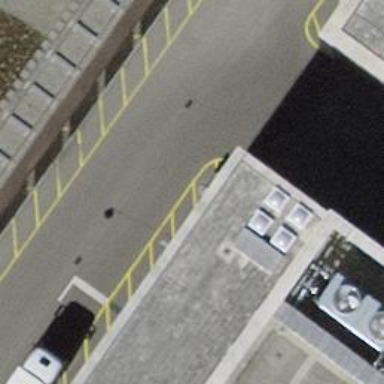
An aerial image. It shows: Car sharing facility.